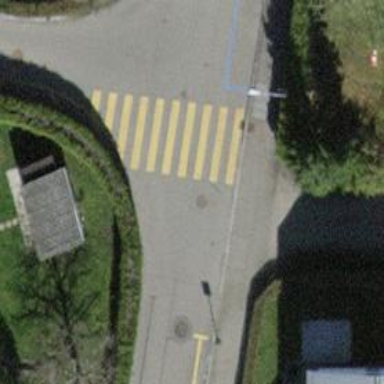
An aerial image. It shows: Unmarked crossing with traffic calming table on the road.